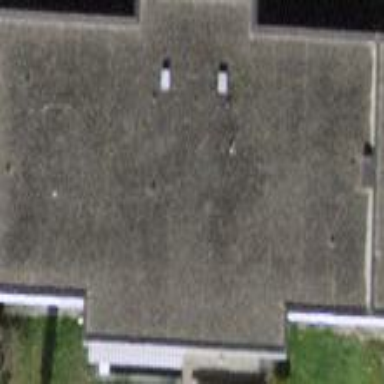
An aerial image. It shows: Building.